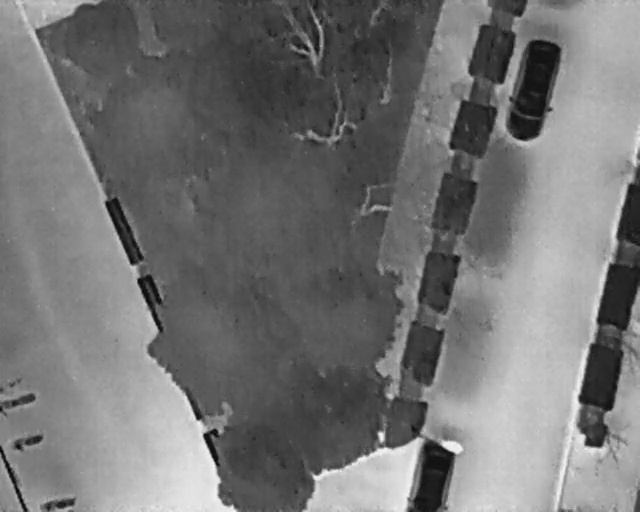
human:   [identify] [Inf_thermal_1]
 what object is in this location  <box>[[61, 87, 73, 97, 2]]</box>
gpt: <ref>1 large car at the bottom</ref>

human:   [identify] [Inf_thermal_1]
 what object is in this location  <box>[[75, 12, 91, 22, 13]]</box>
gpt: <ref>1 large car at the top right</ref>